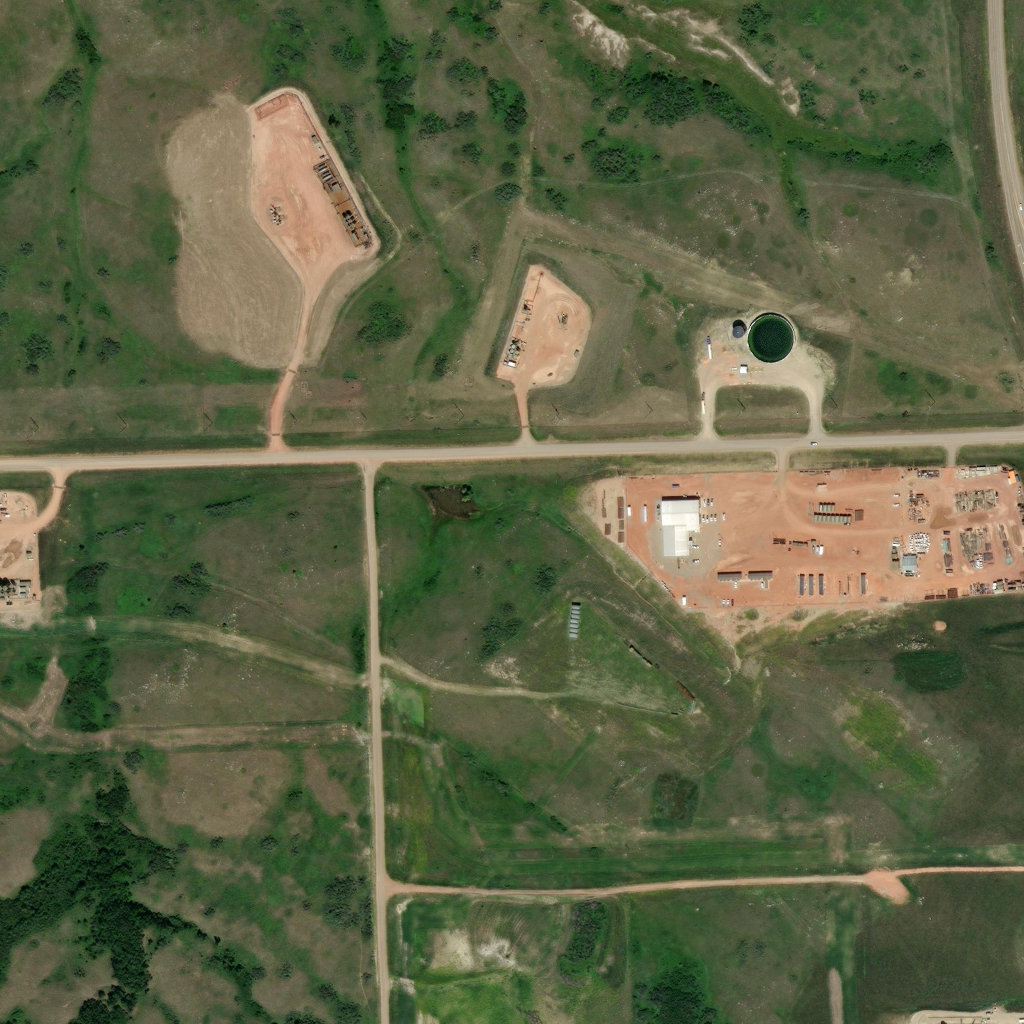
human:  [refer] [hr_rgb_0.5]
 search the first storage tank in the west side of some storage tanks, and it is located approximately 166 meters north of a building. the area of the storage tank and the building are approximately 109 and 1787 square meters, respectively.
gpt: <box>[[71, 31, 72, 32, 0]]</box>

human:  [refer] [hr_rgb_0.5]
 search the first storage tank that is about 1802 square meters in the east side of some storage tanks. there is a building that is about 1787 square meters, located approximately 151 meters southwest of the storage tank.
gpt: <box>[[70, 31, 72, 33, 0]]</box>